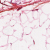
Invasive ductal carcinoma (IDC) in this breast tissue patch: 0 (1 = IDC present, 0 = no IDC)